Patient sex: F
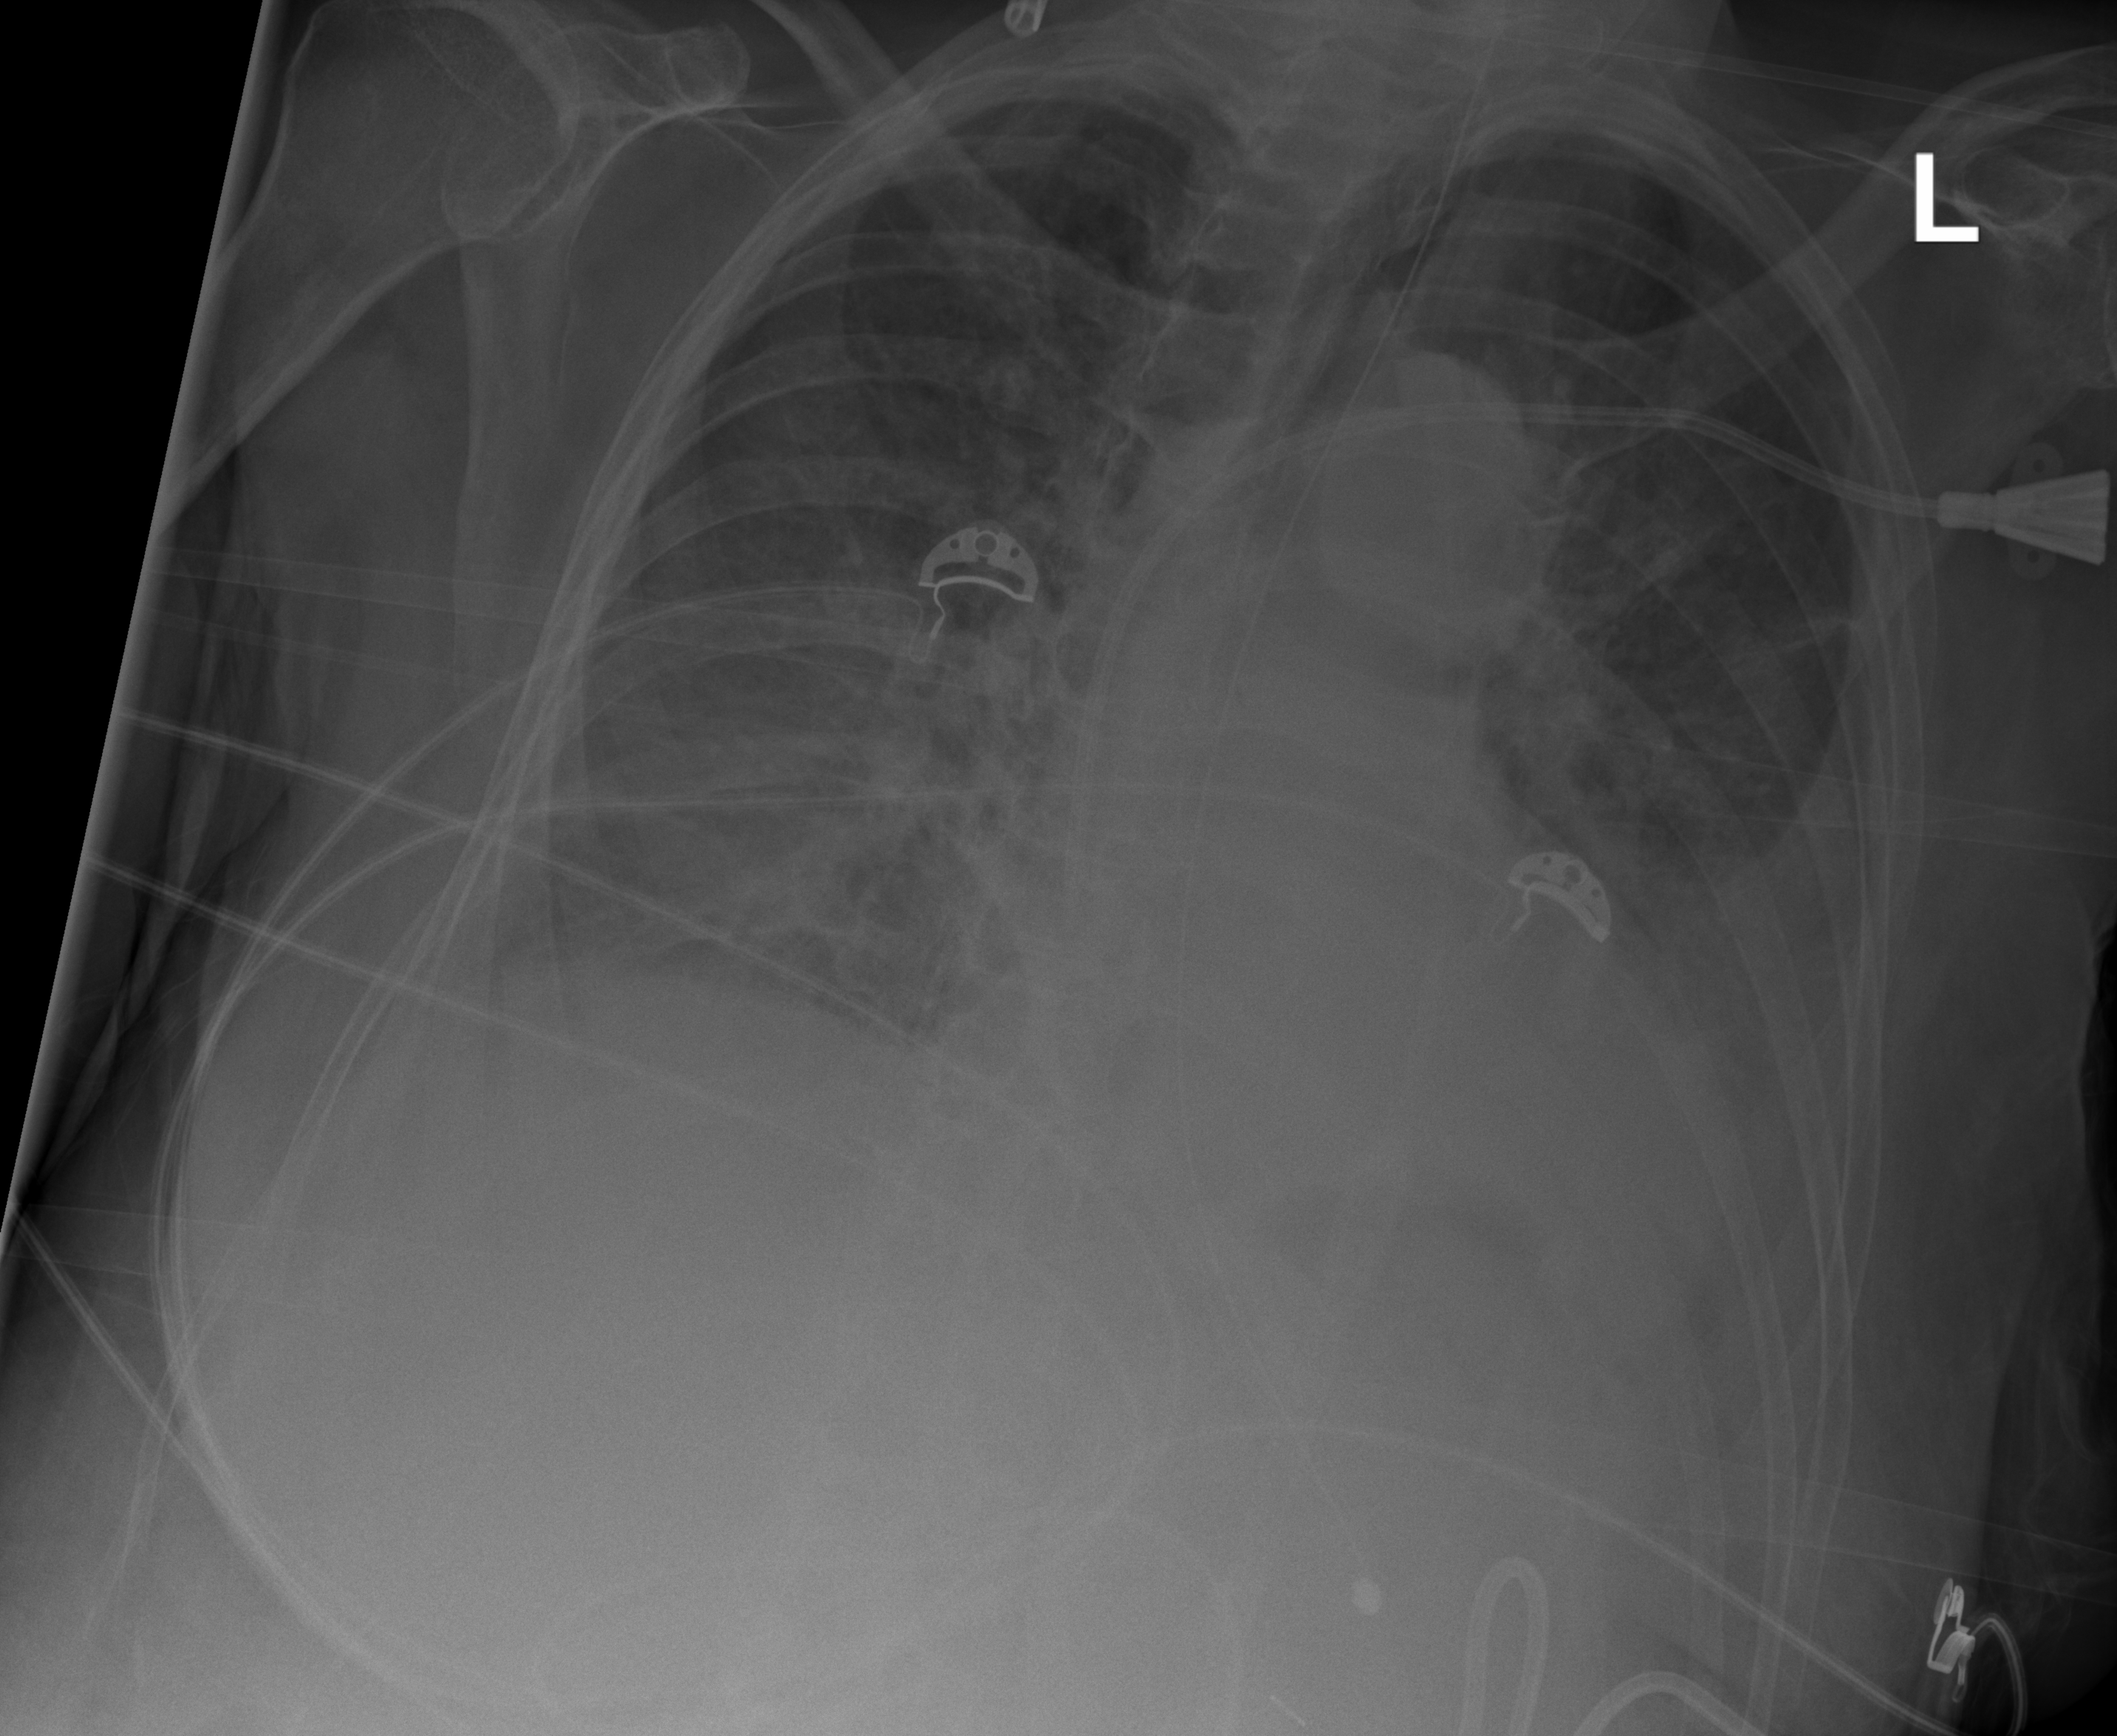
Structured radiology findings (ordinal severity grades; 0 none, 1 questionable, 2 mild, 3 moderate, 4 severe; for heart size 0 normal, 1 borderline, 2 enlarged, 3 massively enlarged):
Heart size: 2
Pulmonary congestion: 0
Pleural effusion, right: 2
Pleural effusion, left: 3
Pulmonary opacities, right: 2
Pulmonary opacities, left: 1
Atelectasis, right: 2
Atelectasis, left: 2